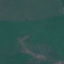
Label: Pasture